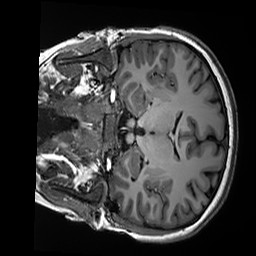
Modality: T1w
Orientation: coronal
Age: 23
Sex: female
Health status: healthy
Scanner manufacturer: siemens
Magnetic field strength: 3 T
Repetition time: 2.5 s
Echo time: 0.00299 s